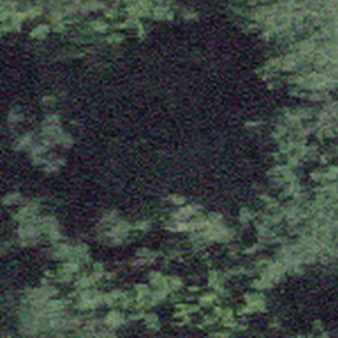
Label: other